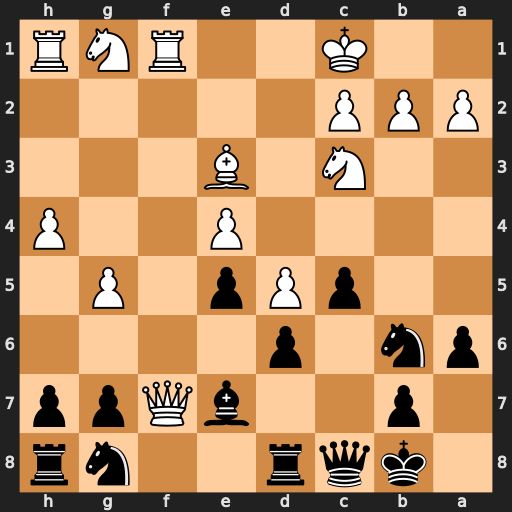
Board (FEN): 1kqr2nr/1p2bQpp/pn1p4/2pPp1P1/4P2P/2N1B3/PPP5/2K2RNR
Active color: b
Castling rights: -
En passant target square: -
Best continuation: Rf8 Qxf8 Bxf8